Chest X-ray:
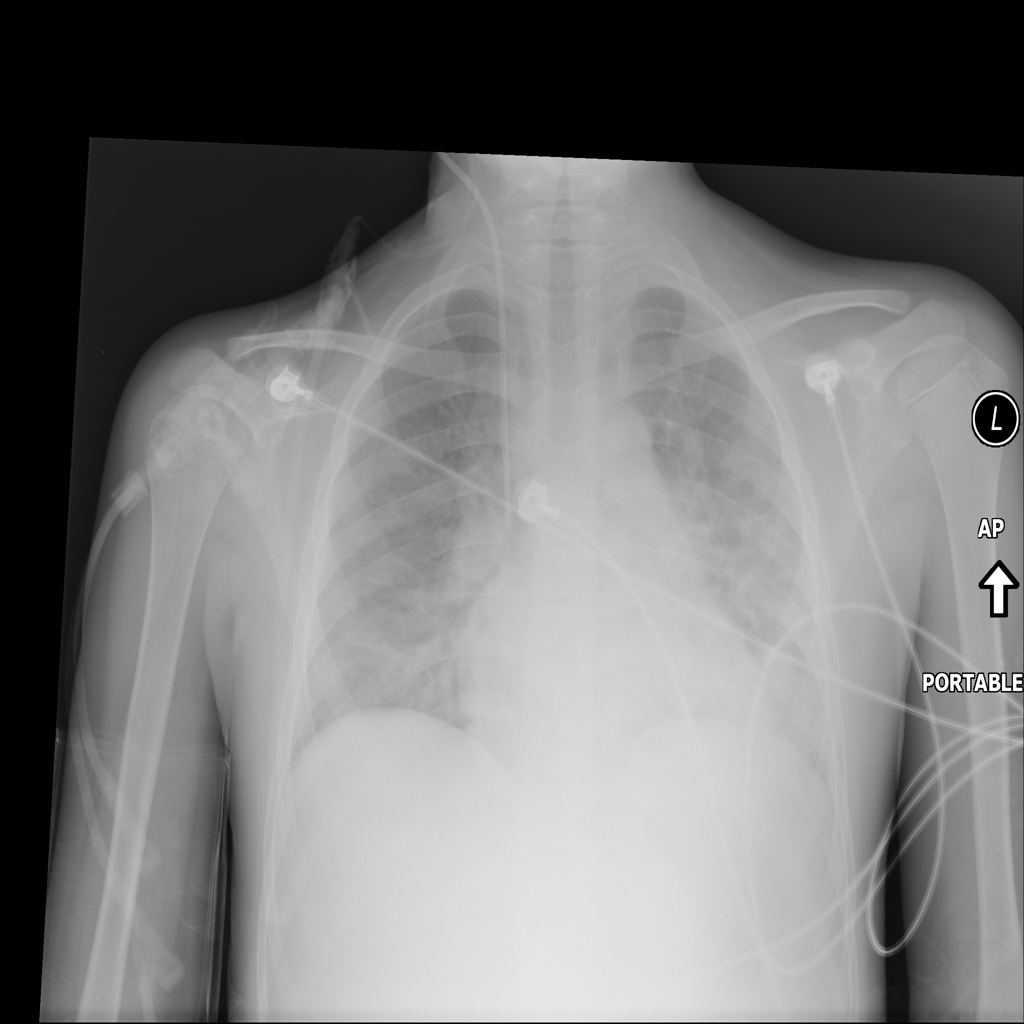
Findings: Consolidation, Effusion
No abnormal finding: no